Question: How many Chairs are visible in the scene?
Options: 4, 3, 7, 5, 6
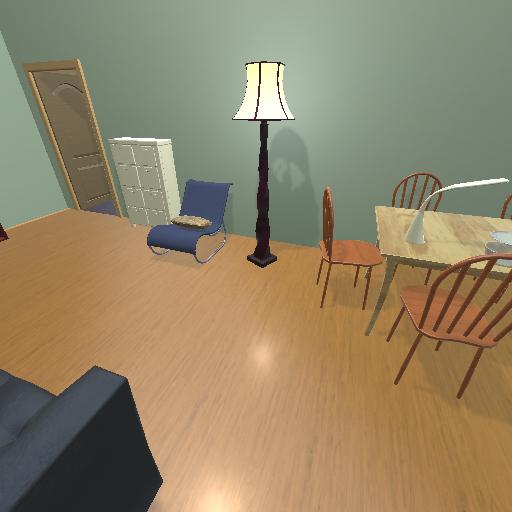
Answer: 4